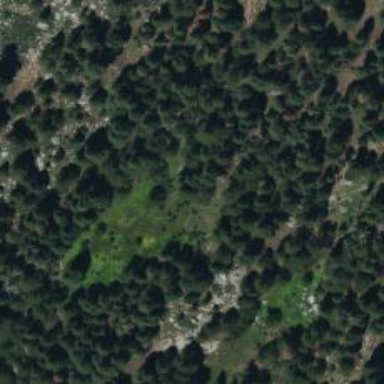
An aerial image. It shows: Wet meadow with wood vegetation.